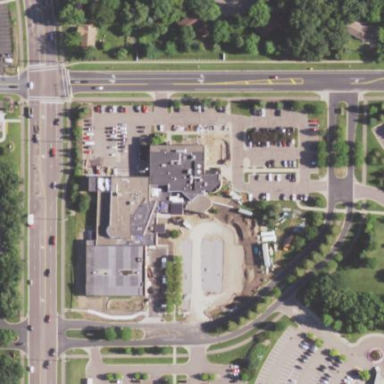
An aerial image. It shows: Civic building that serves as town hall.